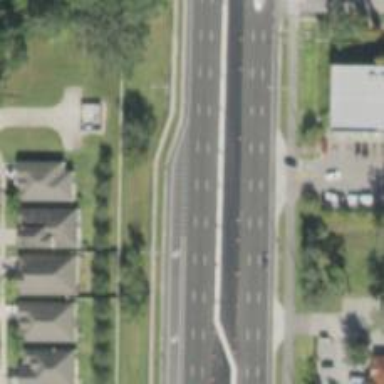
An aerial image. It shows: Primary link highway.